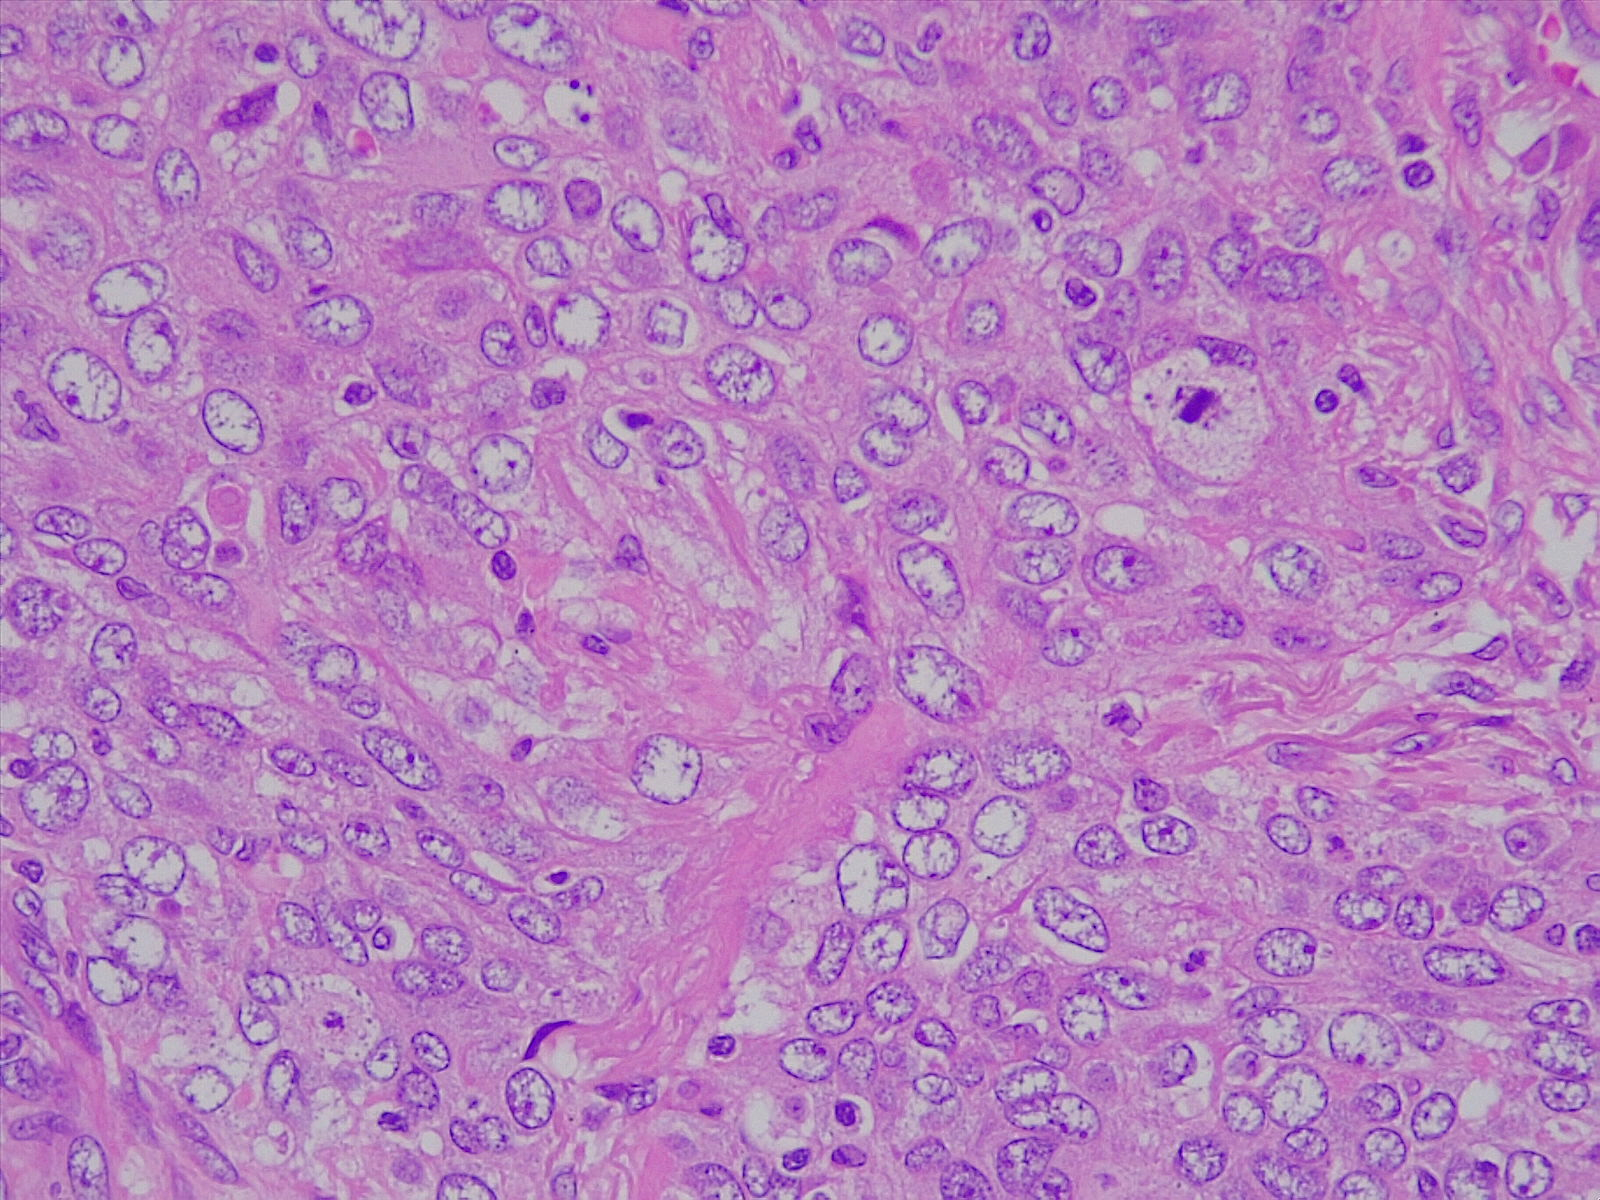
Label: lung squamous cell carcinoma, poorly differentiated